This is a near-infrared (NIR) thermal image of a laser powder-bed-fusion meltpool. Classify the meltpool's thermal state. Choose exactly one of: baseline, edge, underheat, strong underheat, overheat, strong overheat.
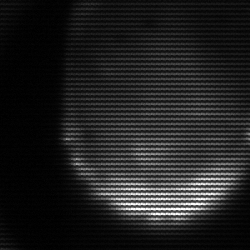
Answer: edge